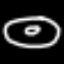
Label: donut